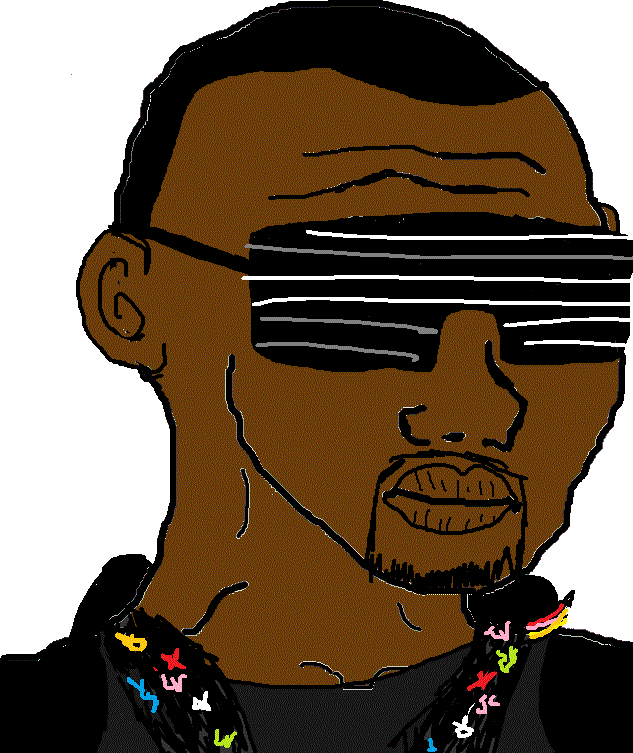
Label: 5_Blackjak